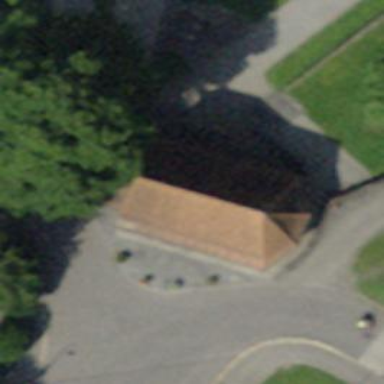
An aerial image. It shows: Chapel that serves as place of worship.